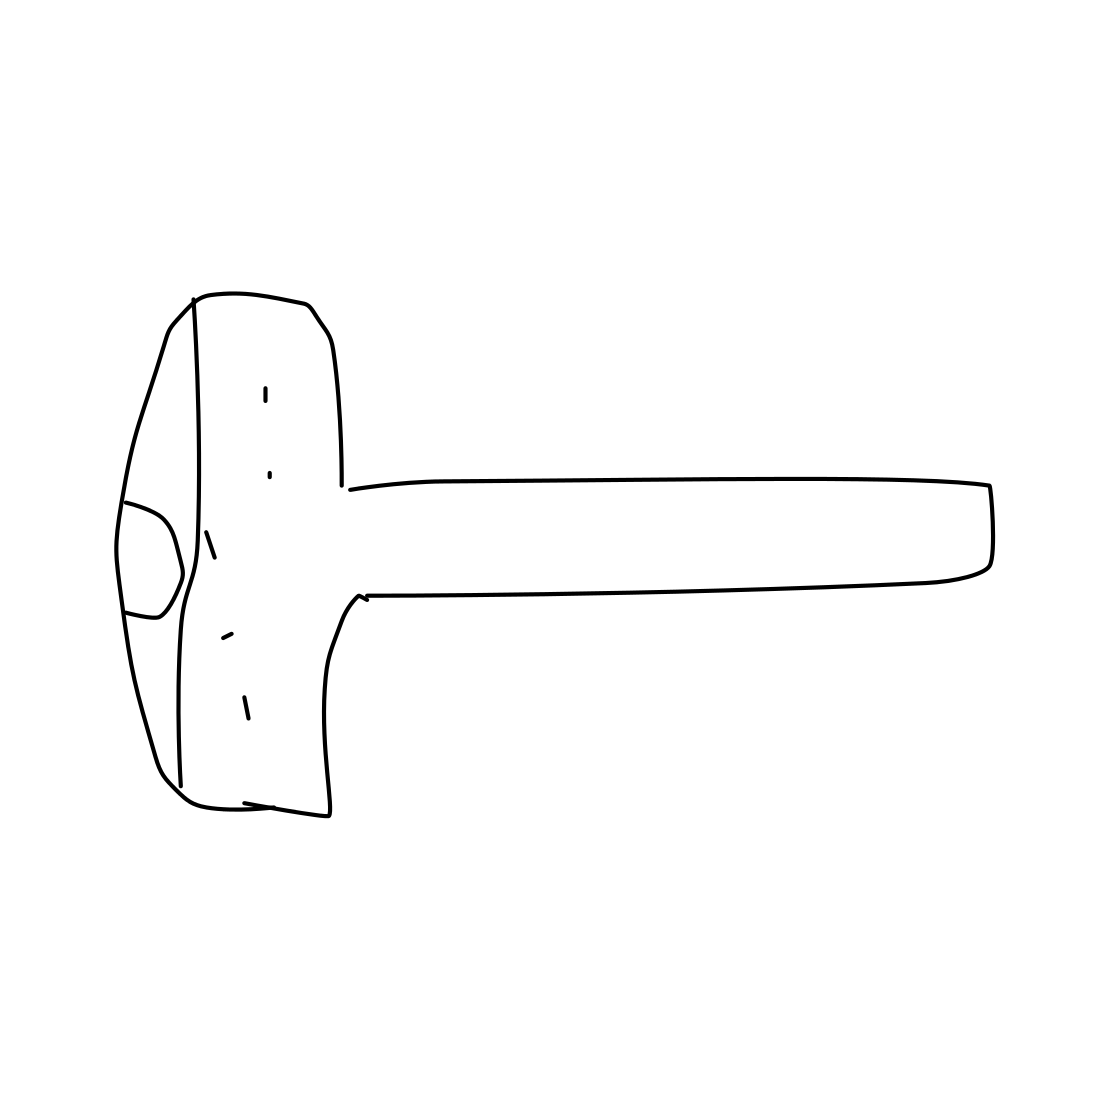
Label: hammer